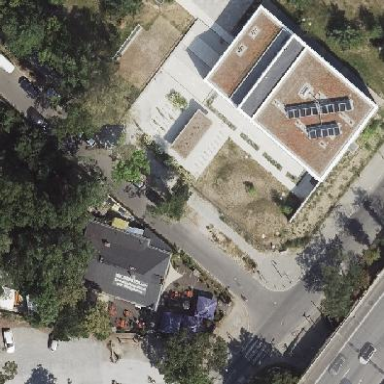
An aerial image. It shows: Dormitory building.